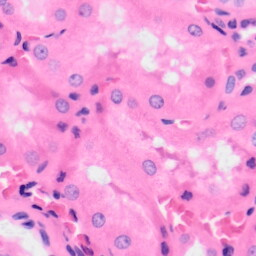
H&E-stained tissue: Kidney